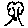
Label: tree